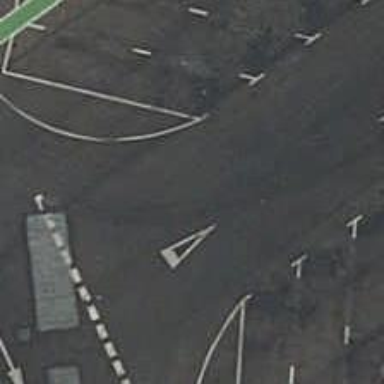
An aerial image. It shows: Parking aisle designated as service road.